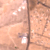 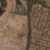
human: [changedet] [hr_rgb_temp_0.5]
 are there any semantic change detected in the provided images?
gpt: Some buildings and some green areas appear near the road.